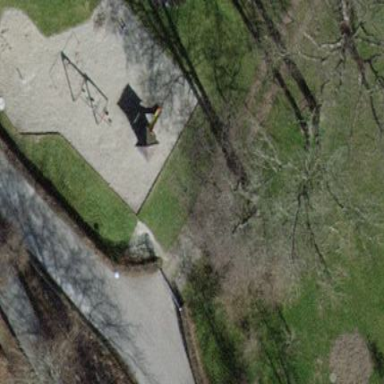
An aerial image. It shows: Playground area for leisure activities on the land.